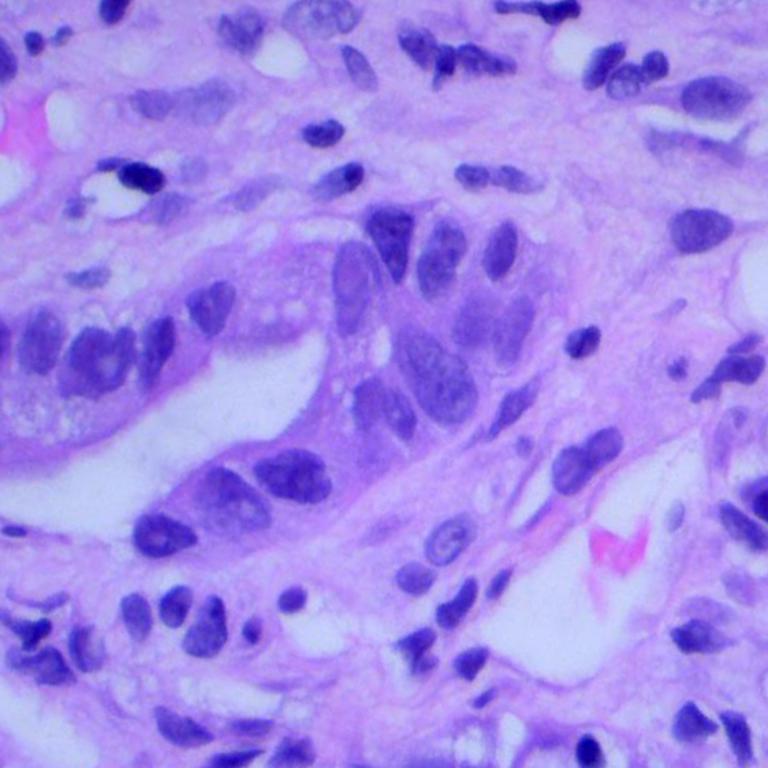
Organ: lung
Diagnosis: adenocarcinomas